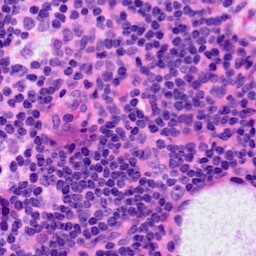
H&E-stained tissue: LymphNode